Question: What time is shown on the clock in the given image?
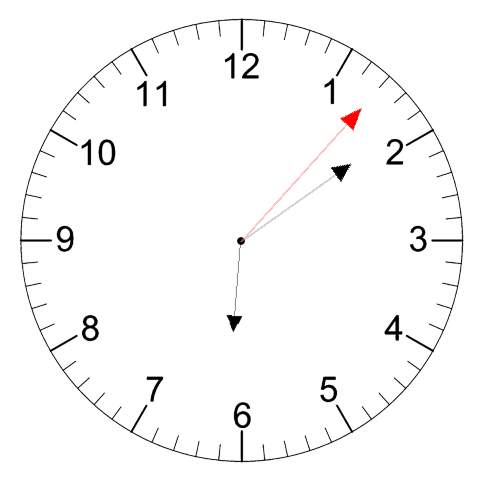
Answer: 06:09:07